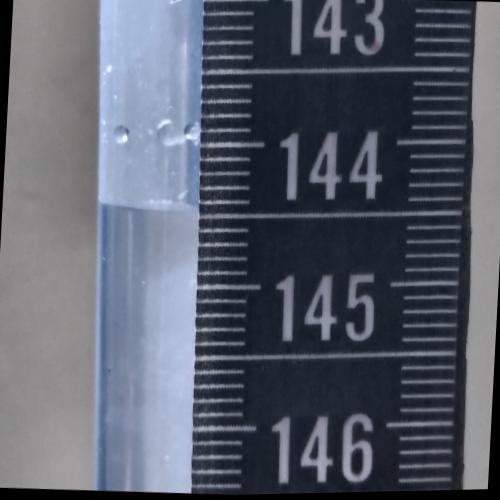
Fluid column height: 144.5 cm